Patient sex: F
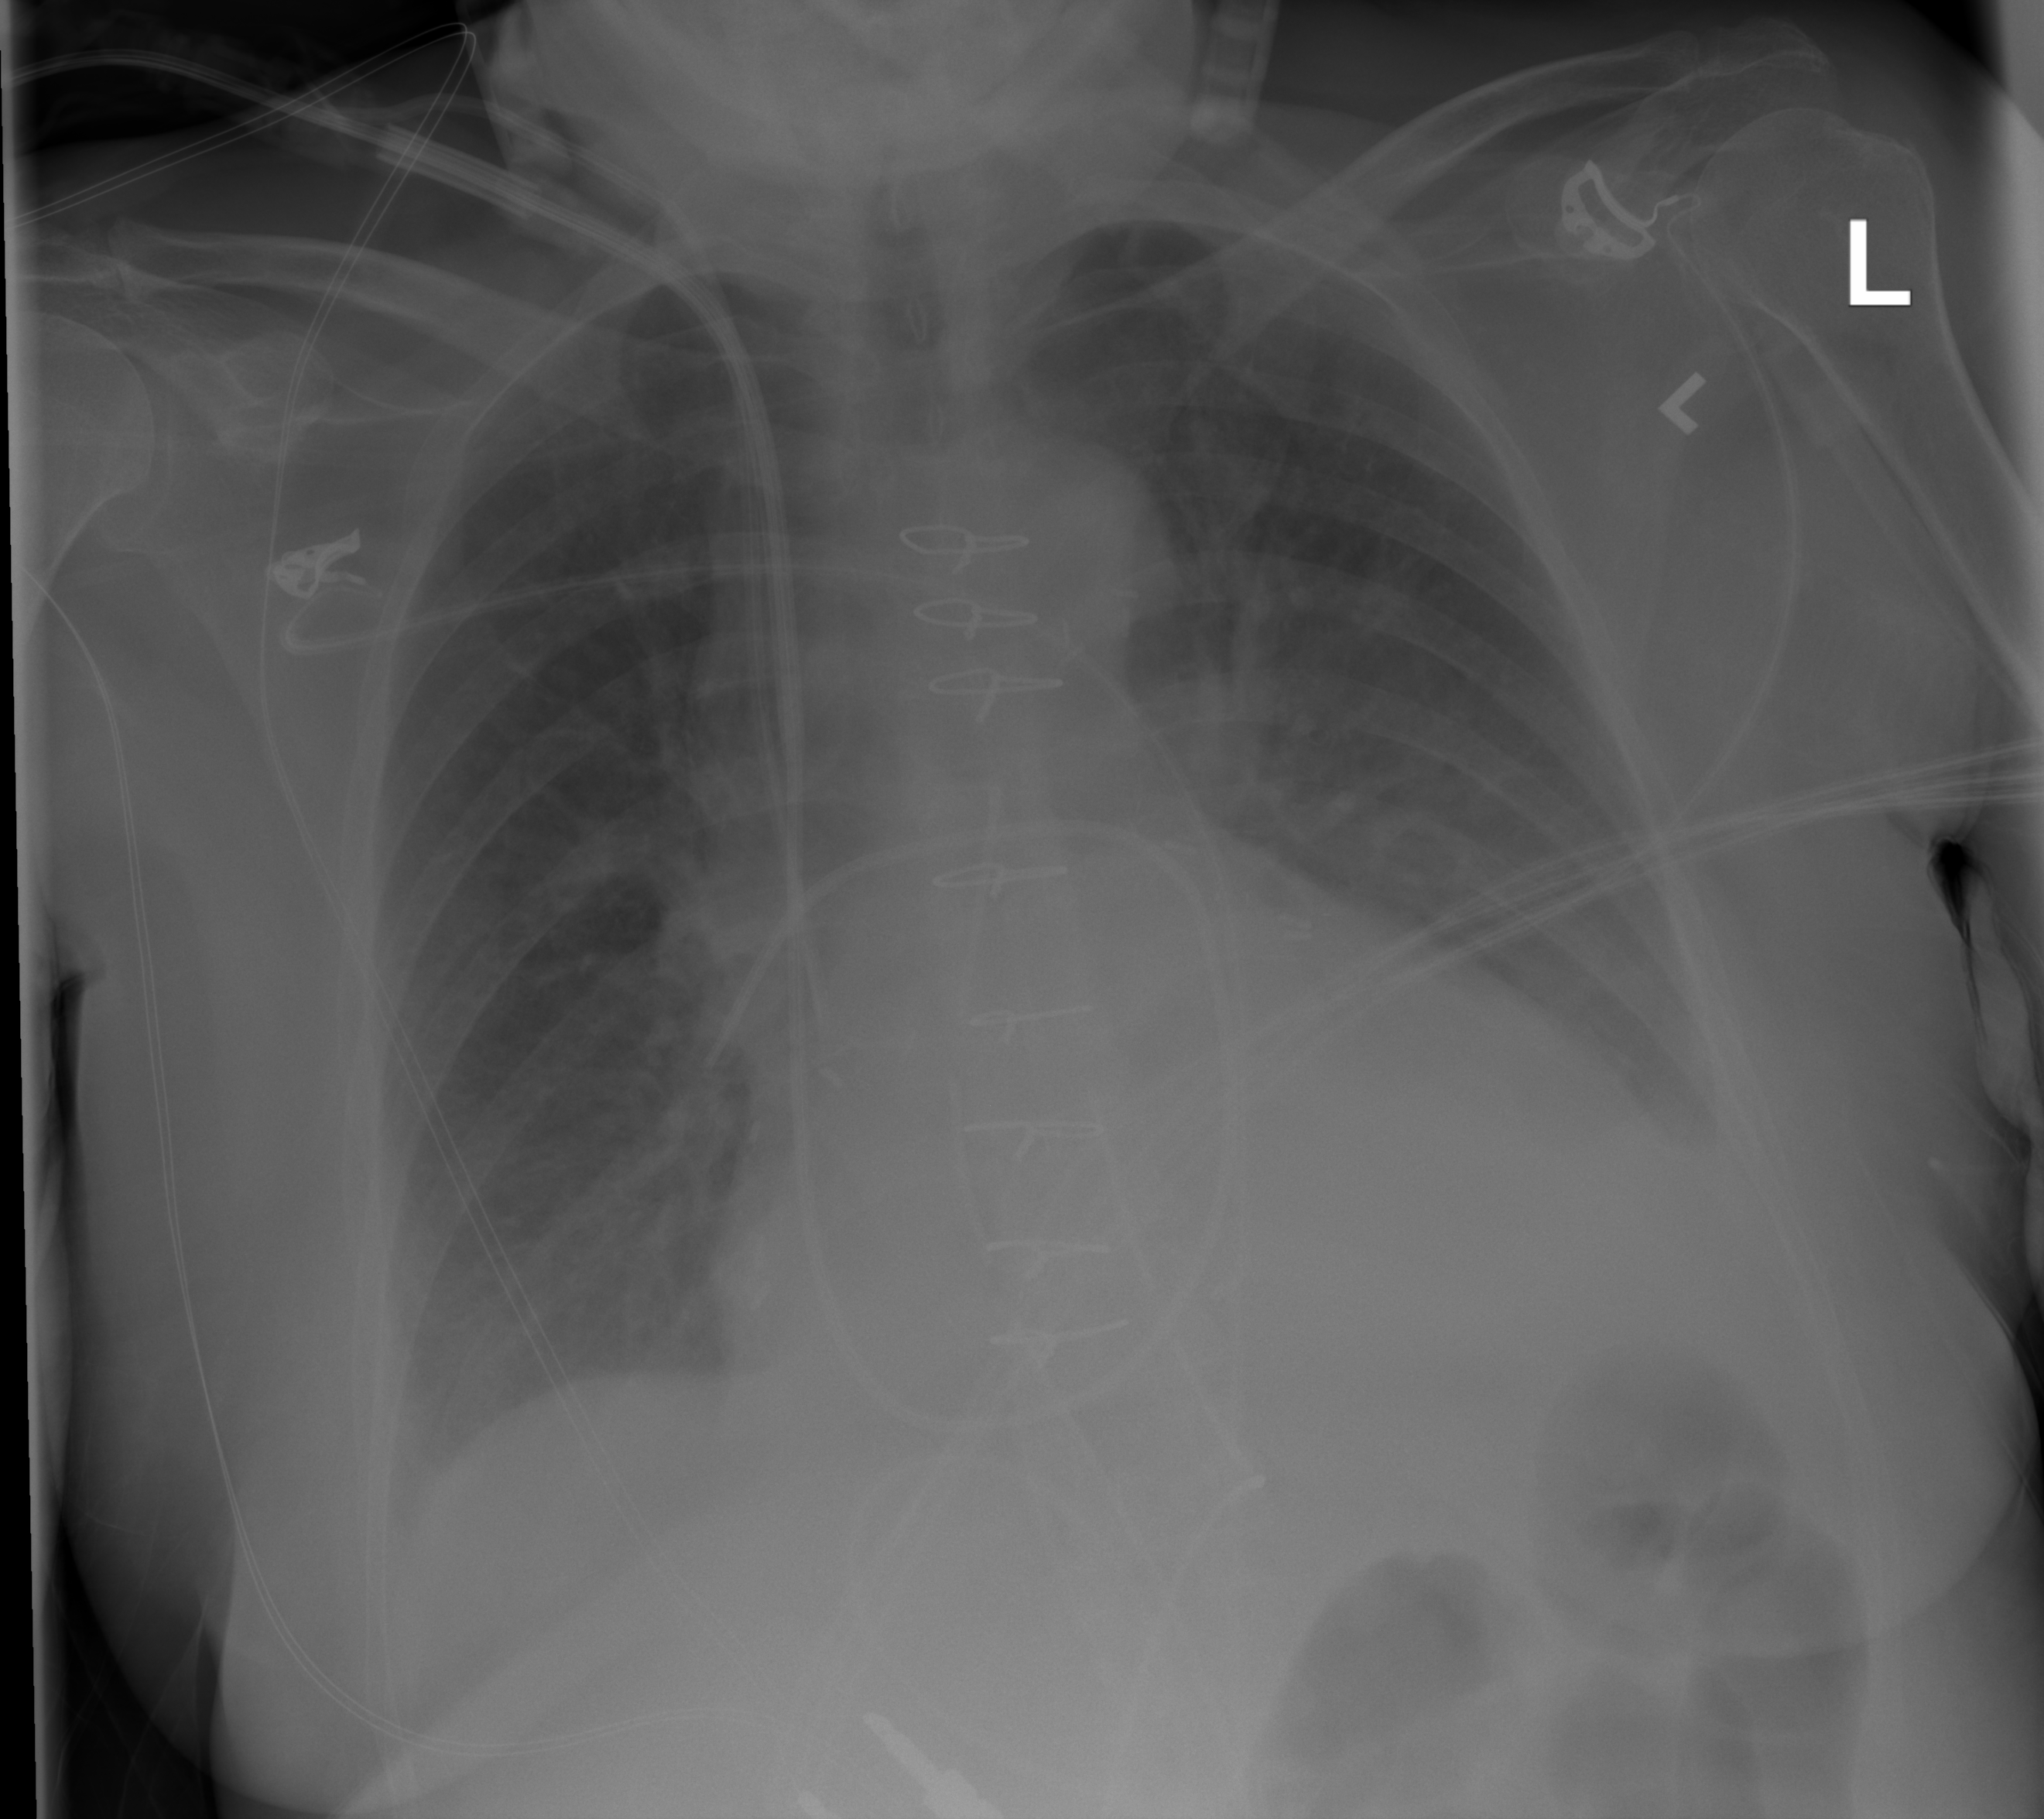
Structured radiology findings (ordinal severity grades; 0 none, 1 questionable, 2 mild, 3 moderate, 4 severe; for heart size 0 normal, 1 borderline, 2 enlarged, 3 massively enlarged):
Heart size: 2
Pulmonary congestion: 2
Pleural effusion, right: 0
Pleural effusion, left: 2
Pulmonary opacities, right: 0
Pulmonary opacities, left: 0
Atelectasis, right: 1
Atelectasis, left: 1